Interaction volume radius: 10 \u00c5
Interaction volume height: 10 \u00c5
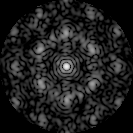
Disorder parameter: 0.5763